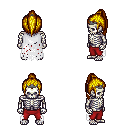
a pixel art fantasy rpg character, male body template, skeleton, white tattered cape, red pants, blonde long topknot hairstyle, iron tiara, four views (front, back, left, right), 2x2 character sprite sheet, small pixel art, hard edges, no anti-aliasing